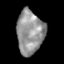
Tissue: skin
Cell type: Epithelial cells
Senescence score: 0.8786
Nuclear area (px): 1156
Mean DAPI intensity: 147.825